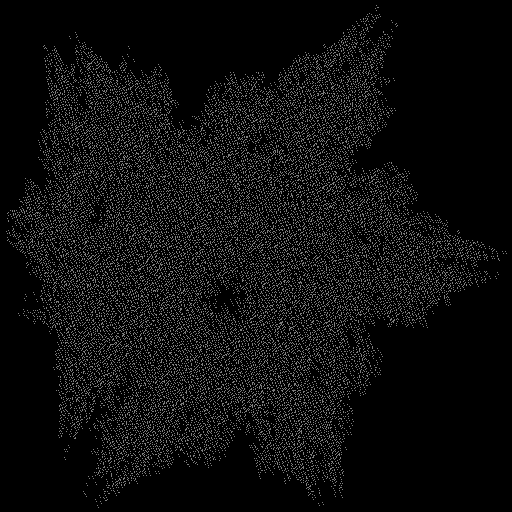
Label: bedder